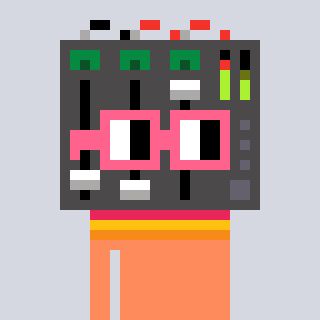
a pixel art character with square pink glasses, a mixer-shaped head and a peachy-colored body on a cool background